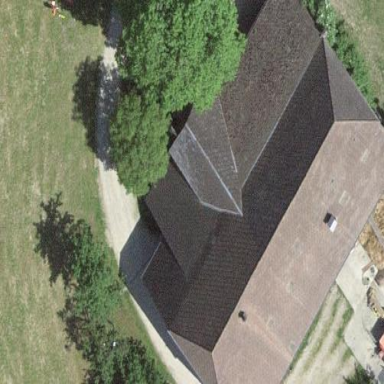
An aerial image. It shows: Farm building.